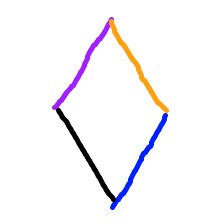
Shape: rhombus